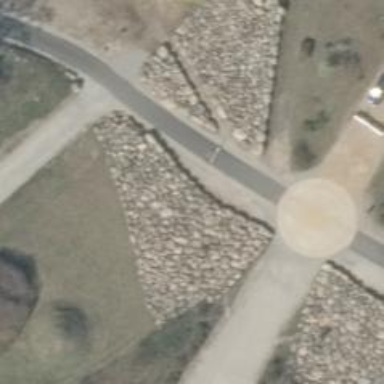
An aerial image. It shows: Footway with sandy surface.